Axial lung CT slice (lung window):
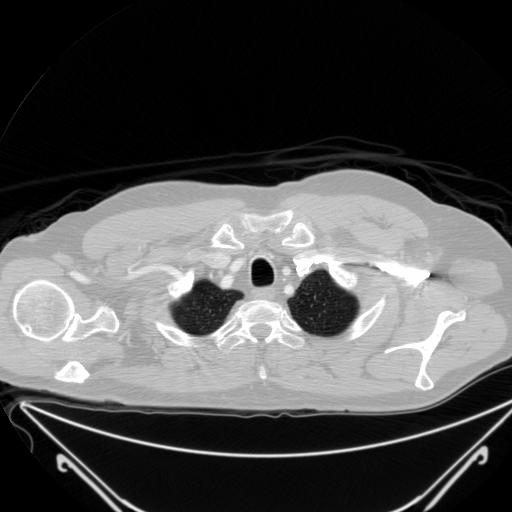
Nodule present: no